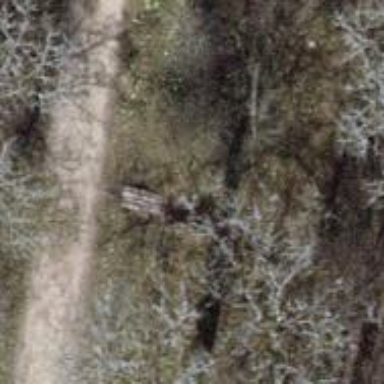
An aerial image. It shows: Dirt path on bridge.